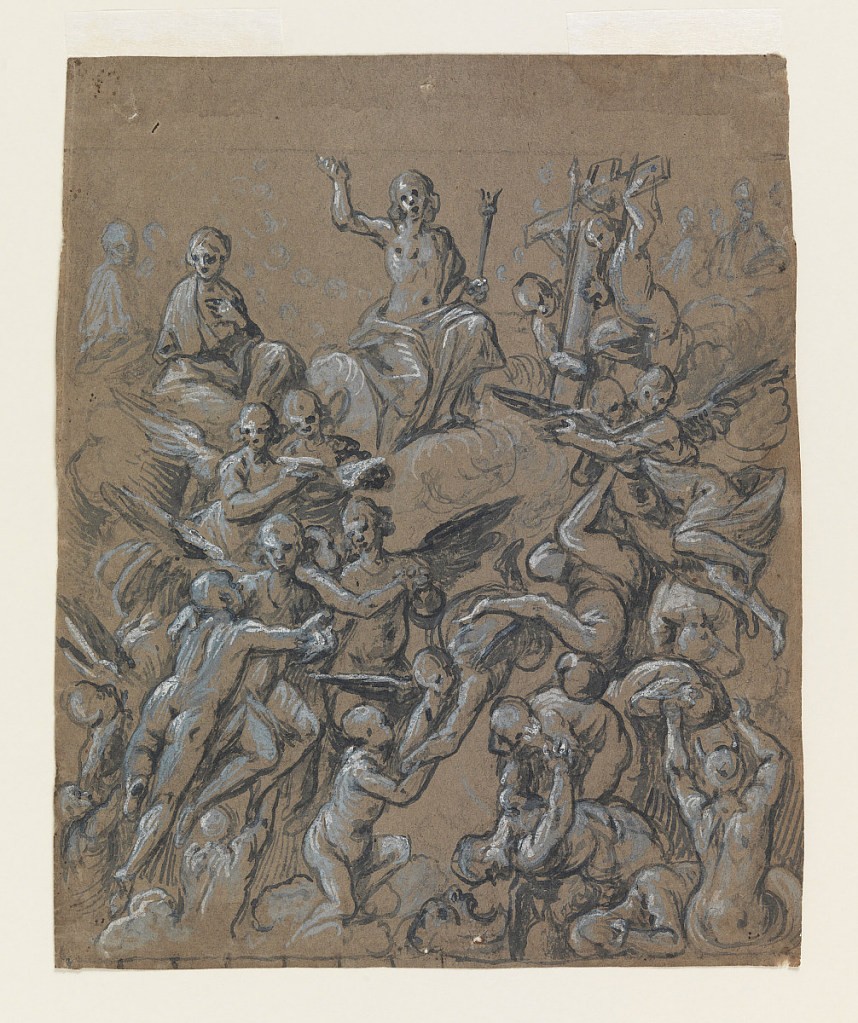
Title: Christ in Glory with Angels
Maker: Belisario Corenzio, Italian, active 1590–1646
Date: ca. 1630
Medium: Brush and gray, white and light blue gouache on brown laid paper
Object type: Drawing
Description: Crowd of angels surrounds the cross while floating amidst the clouds.  The cross, which is located on the right side of the composition, is being carried through the sky by two angels.